Brain MRI, t1w sequence, axial 2D slice.
Patient: age 37, sex M, weight 90 kg, height 1.9 m
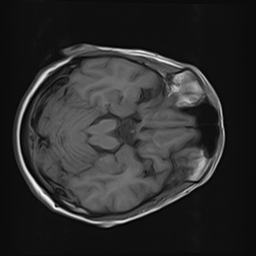